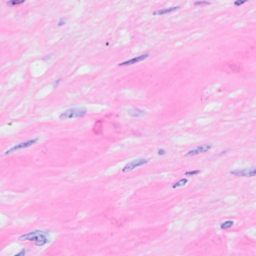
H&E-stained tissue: Breast